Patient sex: M
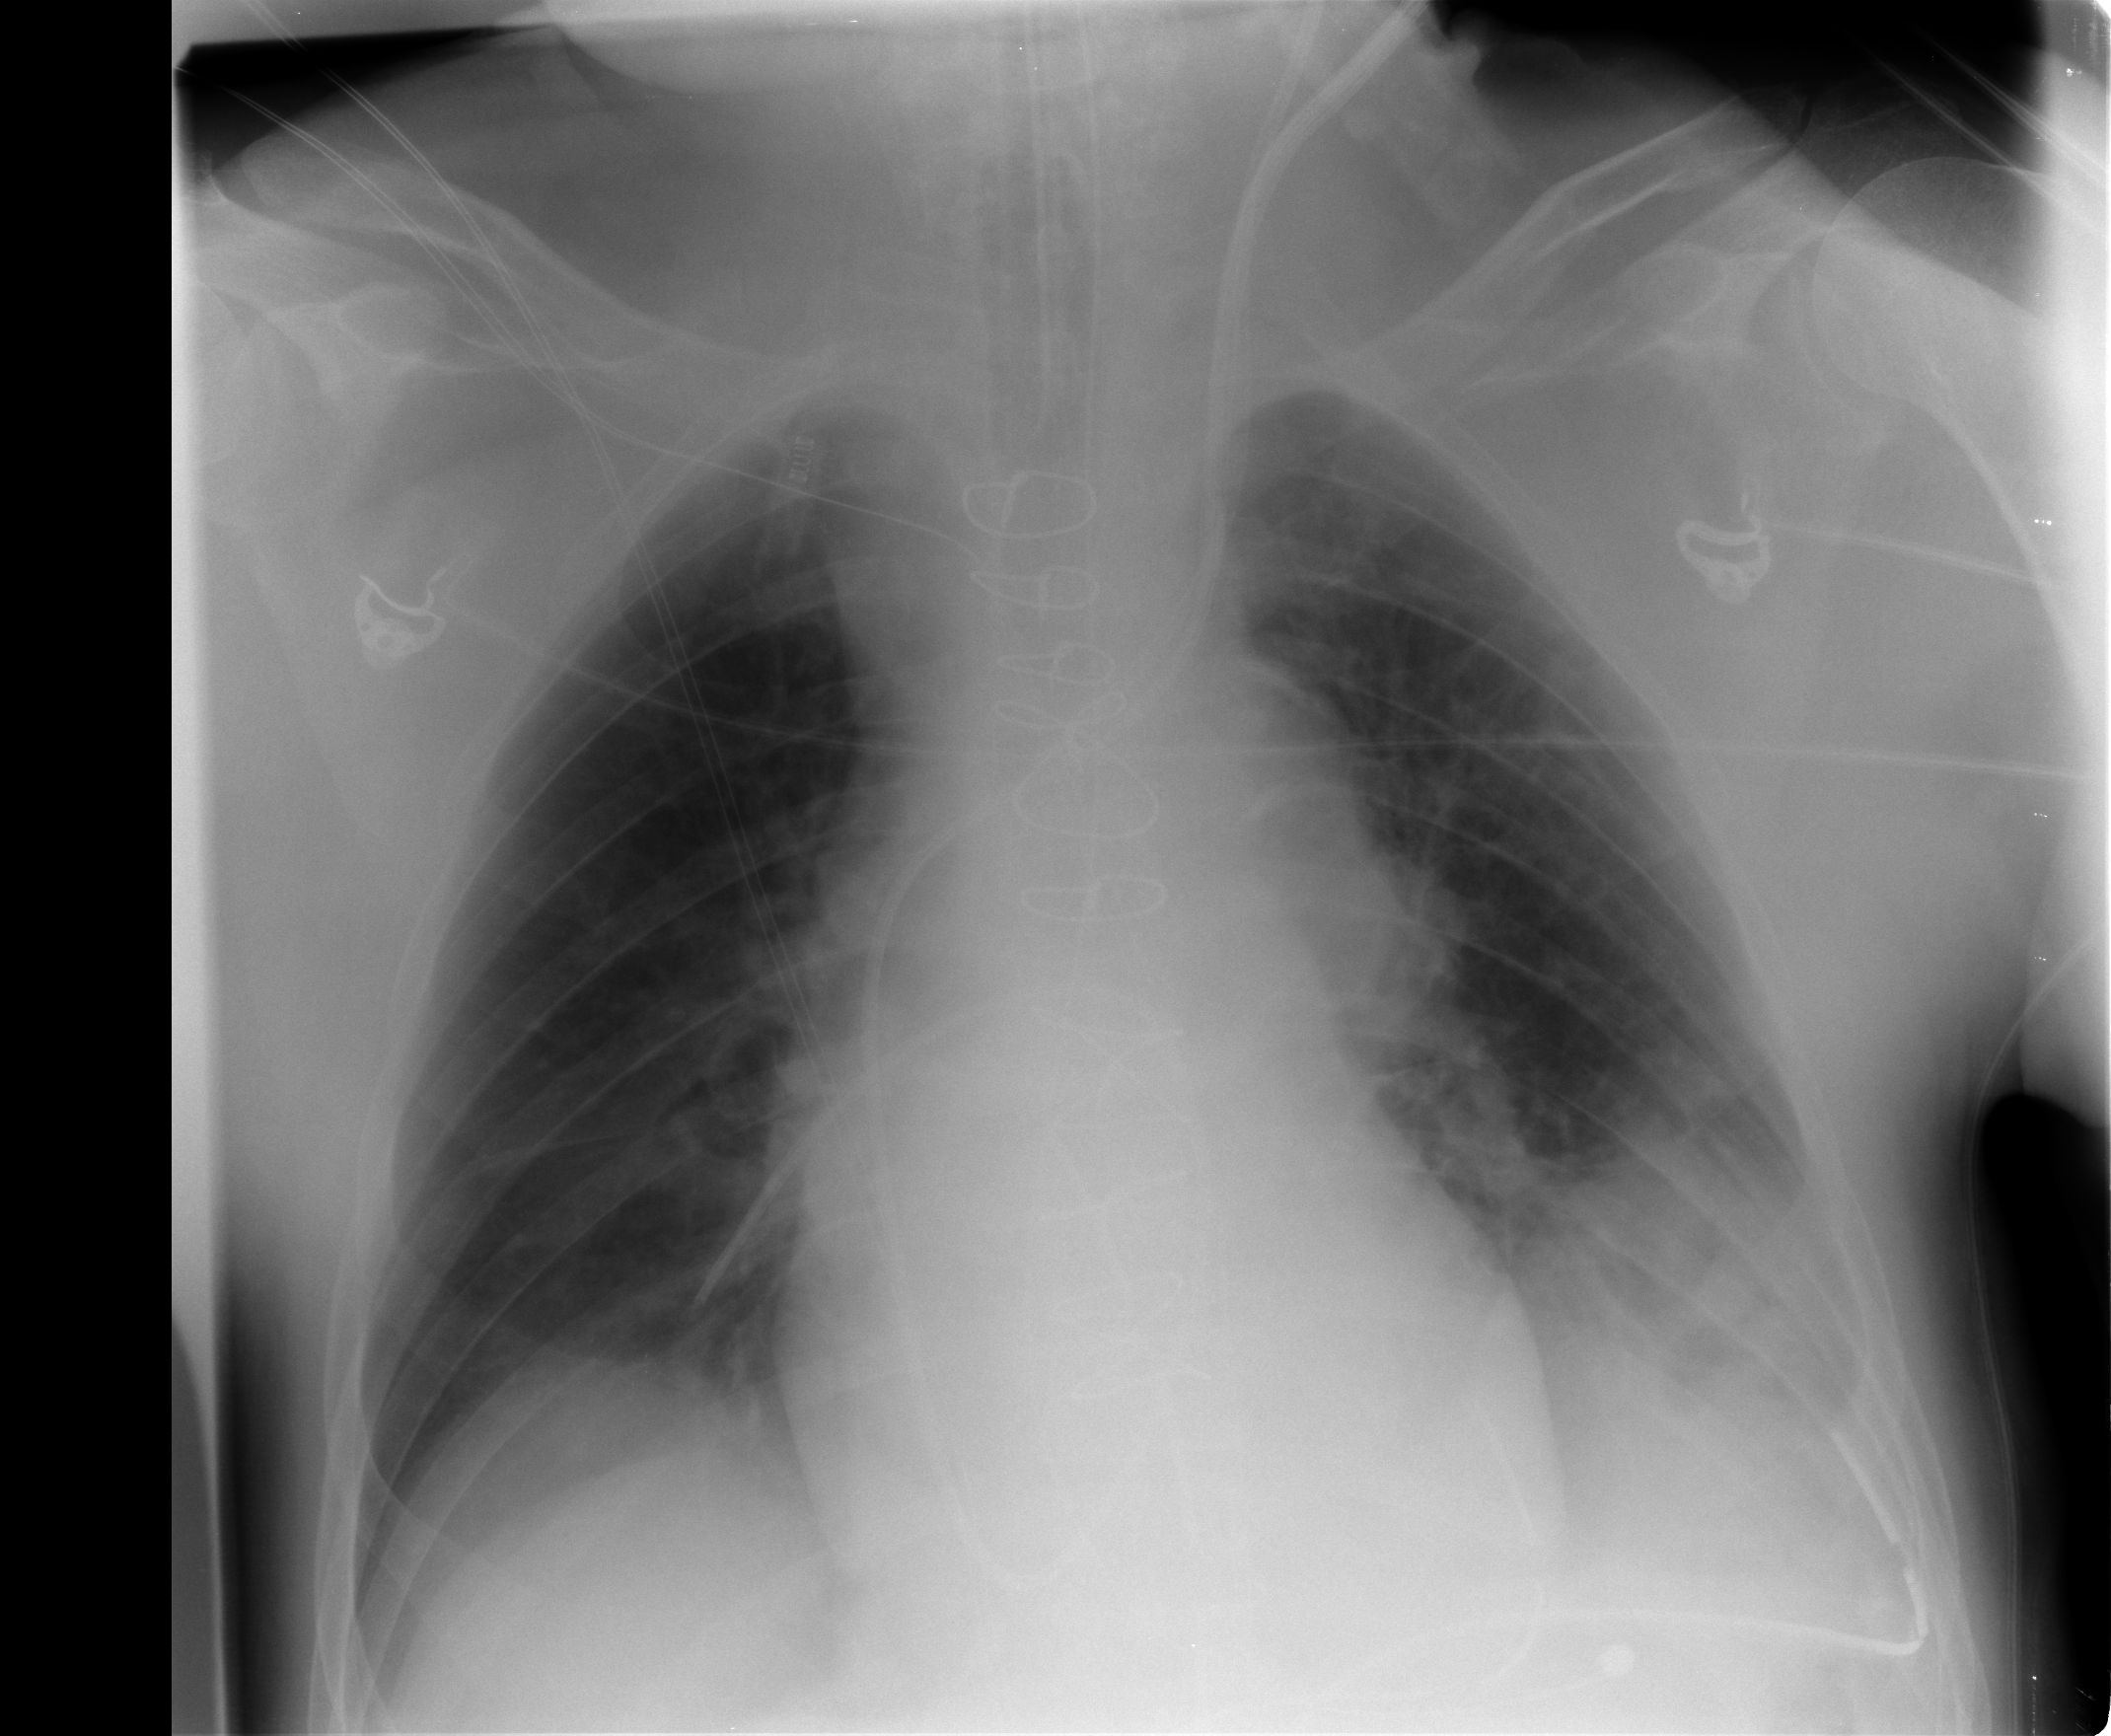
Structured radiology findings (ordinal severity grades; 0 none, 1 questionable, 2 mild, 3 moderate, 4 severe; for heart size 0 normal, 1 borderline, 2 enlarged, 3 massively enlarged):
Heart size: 0
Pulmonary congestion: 2
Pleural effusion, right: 2
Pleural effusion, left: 2
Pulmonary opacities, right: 0
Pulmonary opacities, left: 3
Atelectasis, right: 2
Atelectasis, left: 3